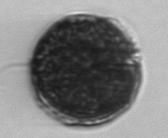
Label: Alexandrium_catenella